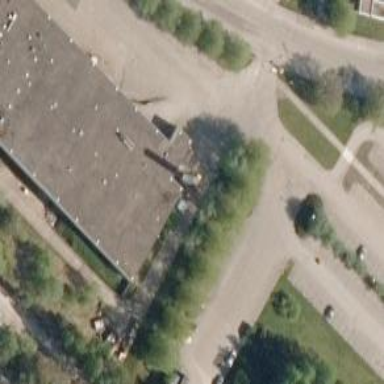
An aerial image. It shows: View of roof of building.